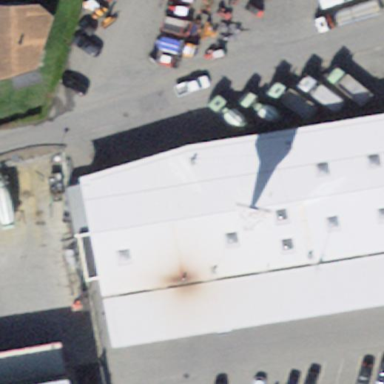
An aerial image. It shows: Industrial building with gabled roof.